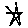
Label: star